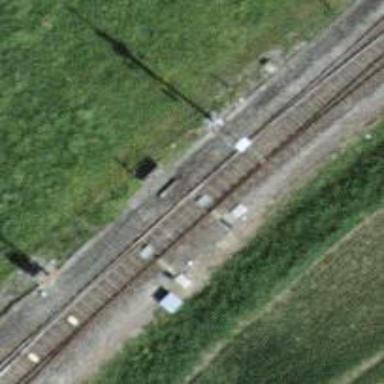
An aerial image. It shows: Railway switch.